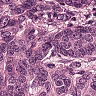
Metastatic tissue present: yes